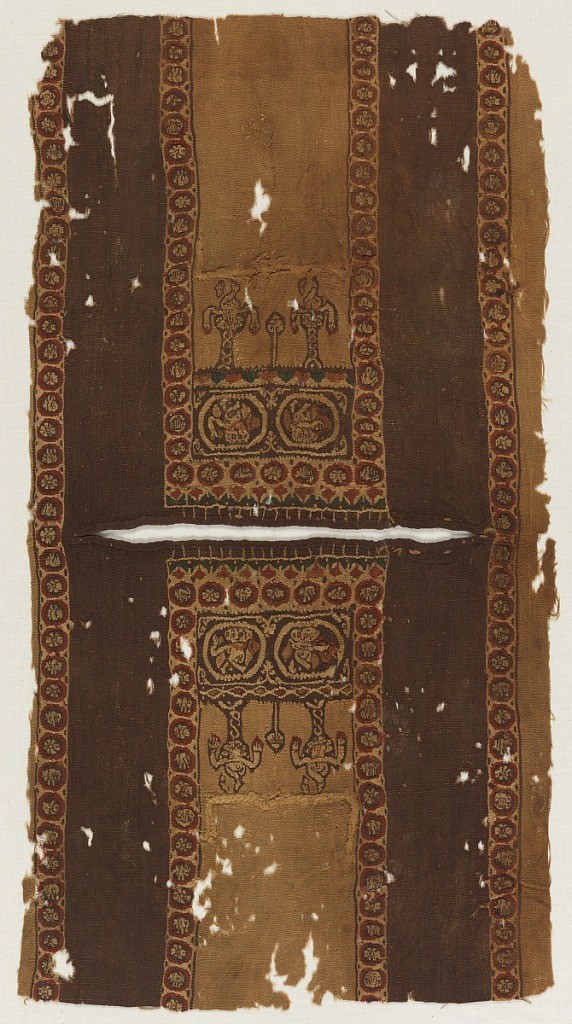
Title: Tunic fragment
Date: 8th - 10th century
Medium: wool Technique: tapestry weave with split and dovetailed interlocking, eccentric weft, wrapping
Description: Section of a tunic, probably for a child, with the neck opening in the center; the front and back are identical panels. Below the neck are two roundels each with a figure wearing a mantle and carrying a shield. Below the band hang two figures on chains. The panel is bordered by a series of small roundels containing rosettes or birds.